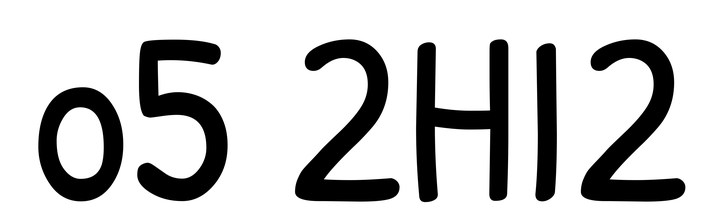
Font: PatrickHand-Regular